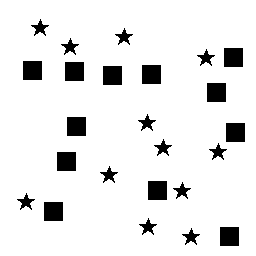
Squares: 12
Triangles: 0
Stars: 12
Total shapes: 24